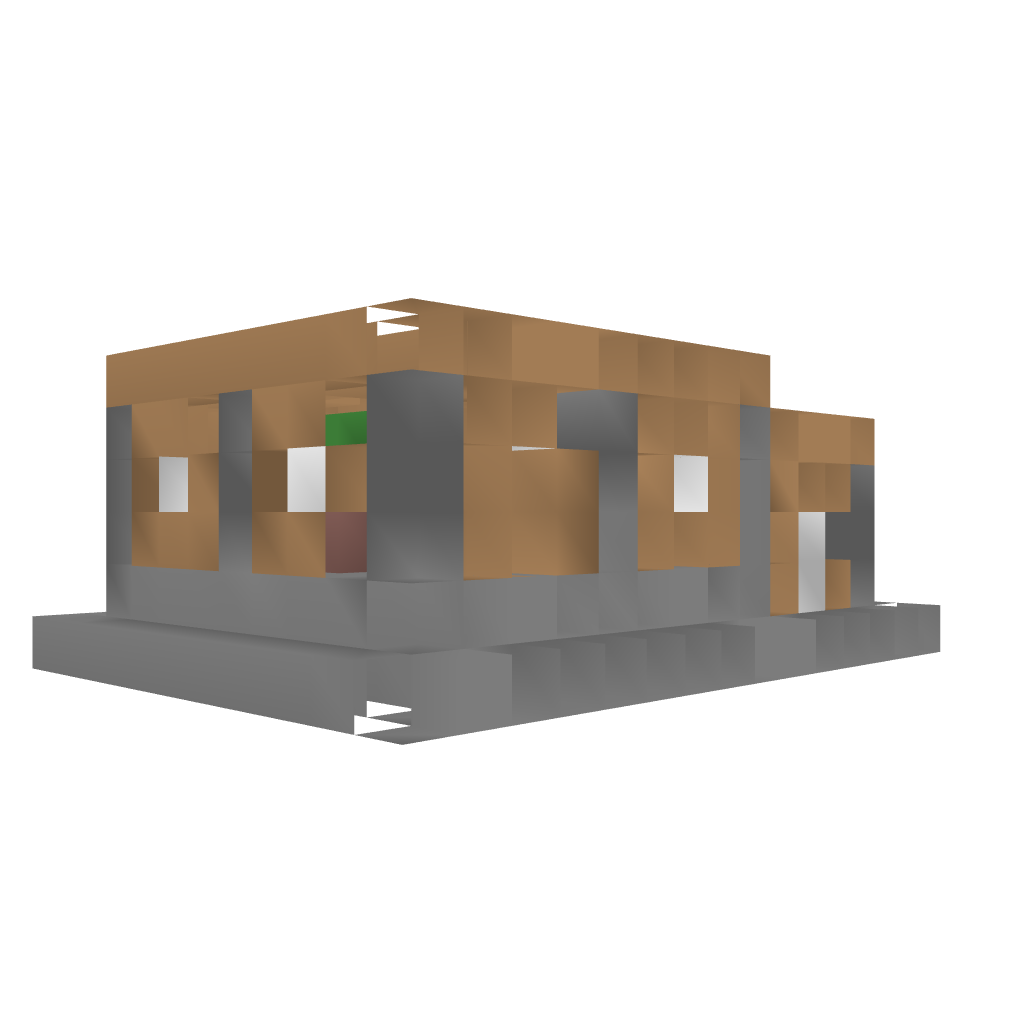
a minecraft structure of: Small wooden house good quality